Interaction volume radius: 10 \u00c5
Interaction volume height: 15 \u00c5
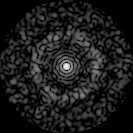
Disorder parameter: 0.8318